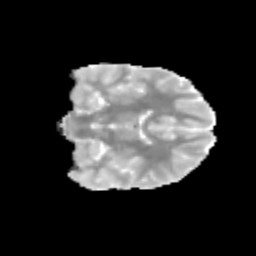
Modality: MD
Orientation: coronal
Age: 13
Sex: female
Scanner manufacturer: siemens
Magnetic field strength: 3 T
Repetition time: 3.8 s
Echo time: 0.07 s